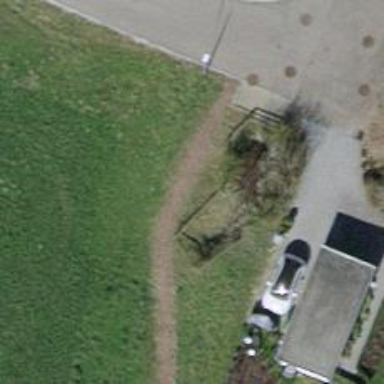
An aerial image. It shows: Compacted path road.